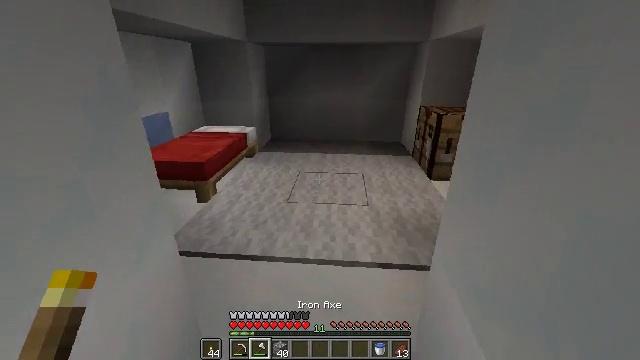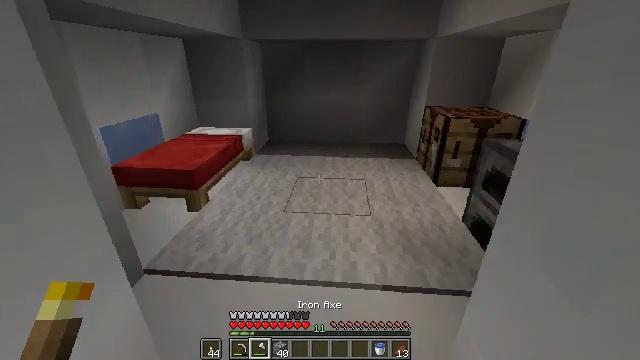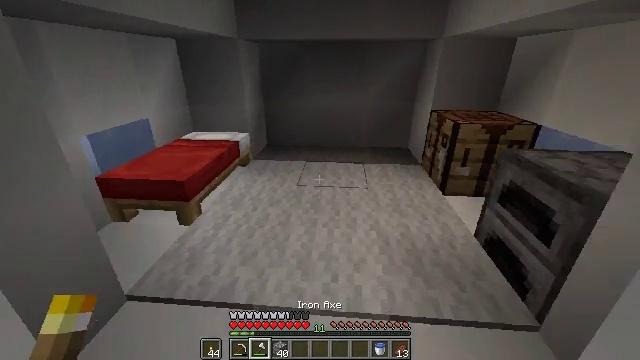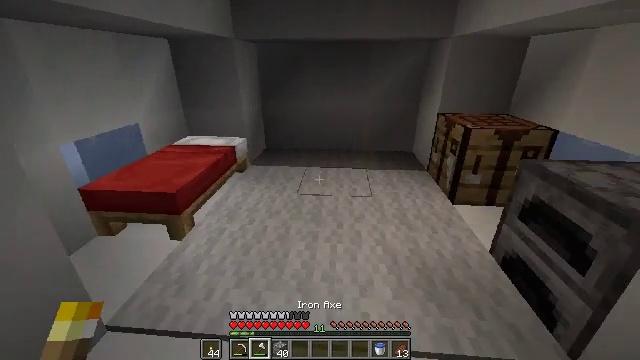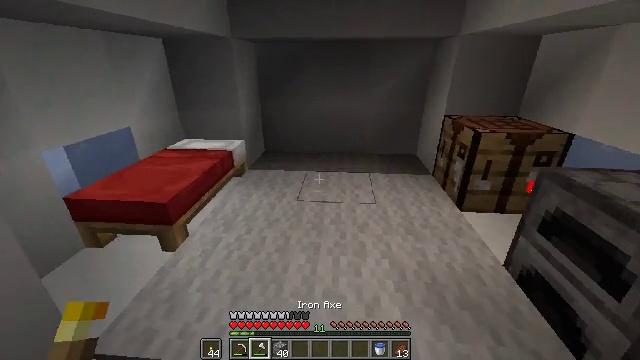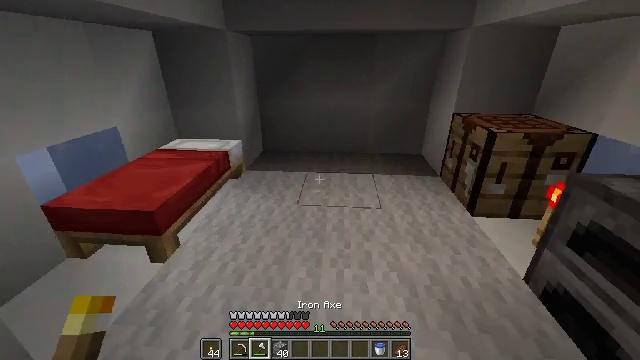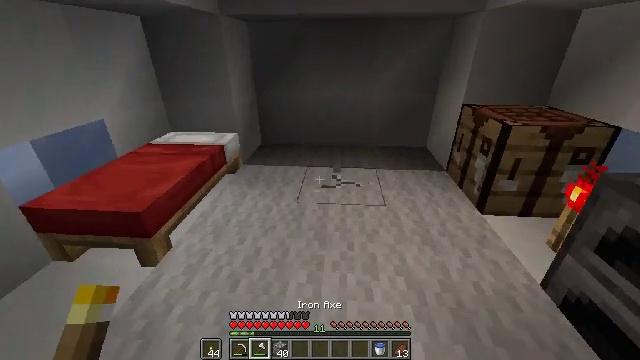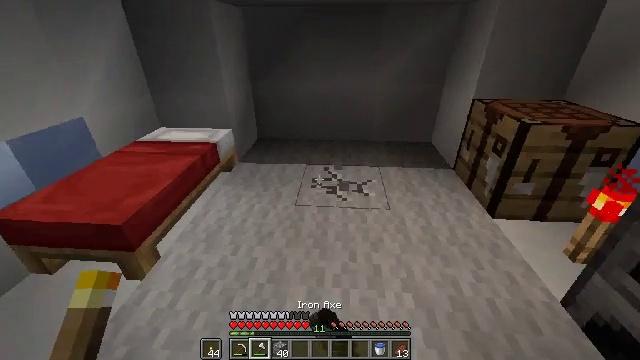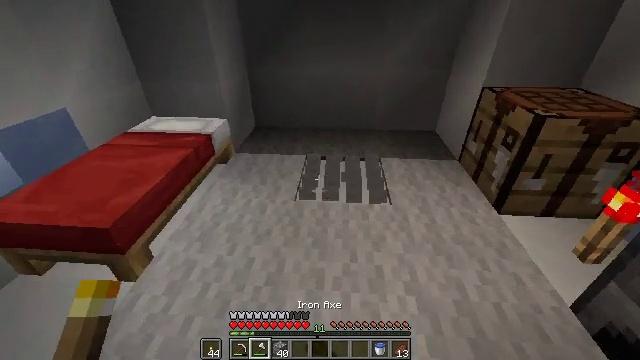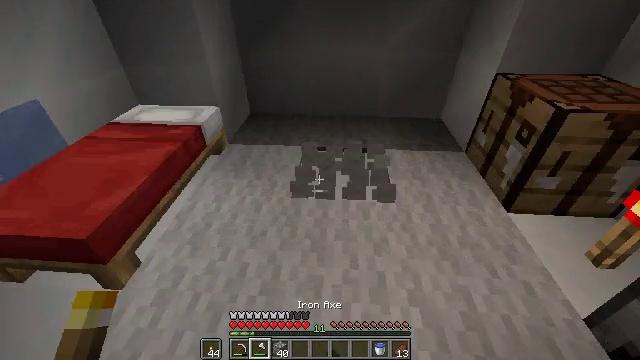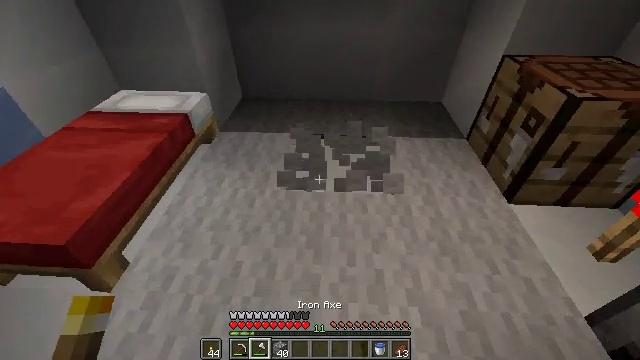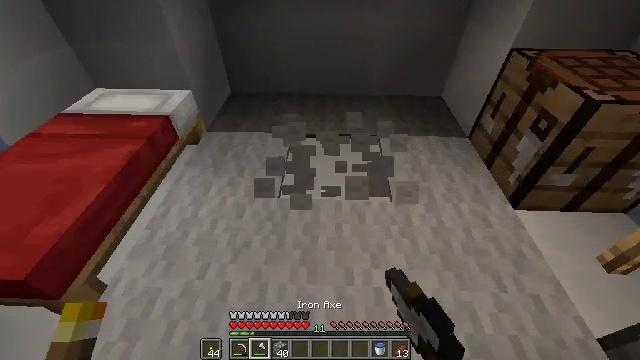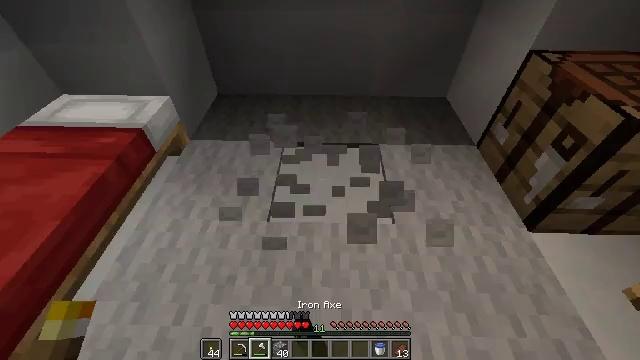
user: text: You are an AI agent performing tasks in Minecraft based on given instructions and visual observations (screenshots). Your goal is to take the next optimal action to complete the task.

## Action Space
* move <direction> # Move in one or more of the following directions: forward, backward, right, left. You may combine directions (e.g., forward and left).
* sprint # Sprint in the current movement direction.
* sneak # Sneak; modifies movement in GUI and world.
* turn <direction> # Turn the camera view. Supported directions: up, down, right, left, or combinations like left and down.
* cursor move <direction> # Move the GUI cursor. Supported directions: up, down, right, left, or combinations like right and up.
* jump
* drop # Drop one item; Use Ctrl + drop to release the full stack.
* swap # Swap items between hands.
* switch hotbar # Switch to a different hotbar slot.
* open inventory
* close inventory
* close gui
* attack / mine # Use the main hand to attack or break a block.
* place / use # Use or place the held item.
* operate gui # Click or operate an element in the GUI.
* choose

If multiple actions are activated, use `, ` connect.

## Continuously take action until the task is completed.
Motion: motion action
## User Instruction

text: Collect the white carpet by hitting it.
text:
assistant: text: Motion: move forward
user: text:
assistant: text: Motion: move forward
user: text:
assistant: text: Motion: move forward
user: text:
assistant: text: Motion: move forward
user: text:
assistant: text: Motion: move forward
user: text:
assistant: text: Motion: move forward, turn down, attack / mine
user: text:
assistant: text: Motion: move forward, turn down, attack / mine
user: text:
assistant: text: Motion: move forward, turn down, attack / mine
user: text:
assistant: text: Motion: move forward, turn down, attack / mine
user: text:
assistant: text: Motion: move forward, turn down, attack / mine
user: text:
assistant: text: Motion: move forward, turn right and down, attack / mine
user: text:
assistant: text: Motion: move forward, turn down, attack / mine
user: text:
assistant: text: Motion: attack / mine